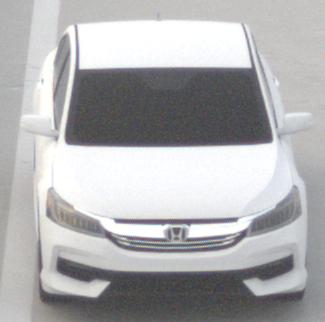
Make: Honda
Model: Accord Hybrid
Detailed model: 9. Generation
Model produced from: 2015
Model produced until: 2019
Doors: 4
Color: white
Road condition: dry road
Daytime: morning or afternoon
Contrast: low contrast